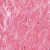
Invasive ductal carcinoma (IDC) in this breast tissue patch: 0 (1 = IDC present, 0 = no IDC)